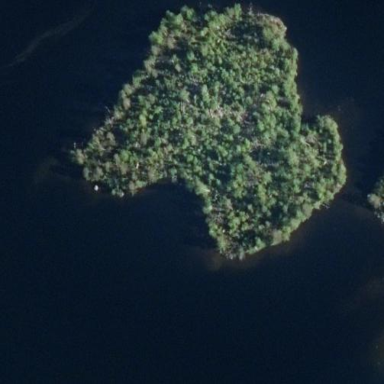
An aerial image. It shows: Islet.